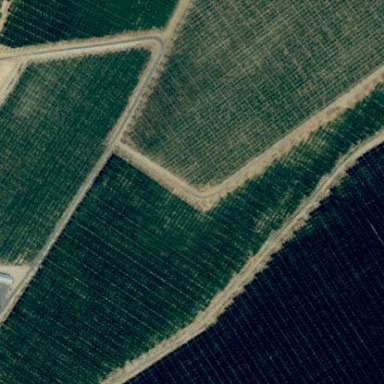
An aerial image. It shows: Orchard.